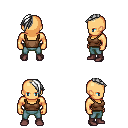
a pixel art fantasy rpg character, male body template, human, tanned skin, brown pirate shirt, teal pants, white long mohawk hairstyle, maroon shoes, four views (front, back, left, right), 2x2 character sprite sheet, small pixel art, hard edges, no anti-aliasing